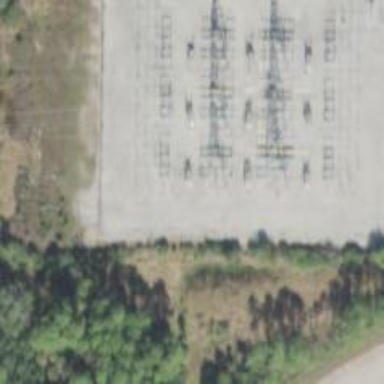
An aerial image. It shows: Switch for power supply.